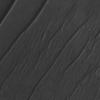
Label: not_dusty